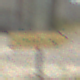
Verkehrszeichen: UmleitungswegweiserRechtsweisend
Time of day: Midday
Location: Outdoor (Suburban)
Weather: PartlyCloudy
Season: Summer
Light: Natural